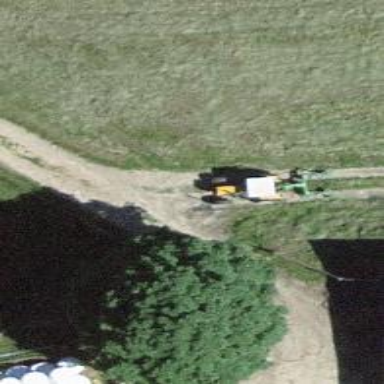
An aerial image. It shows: Grass driveway track.